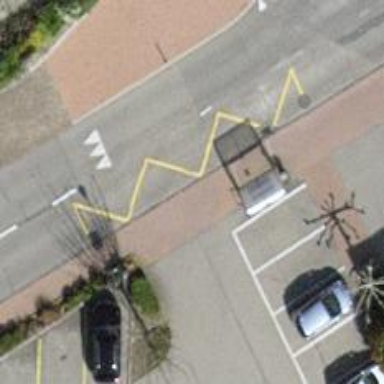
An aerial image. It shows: Bus stop along the road.